Field crop: maize
Growth stage: 1
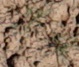
Species: lolium